Aerial crown-view tile of a tropical tree (Barro Colorado Island, Panama), acquired 20241216:
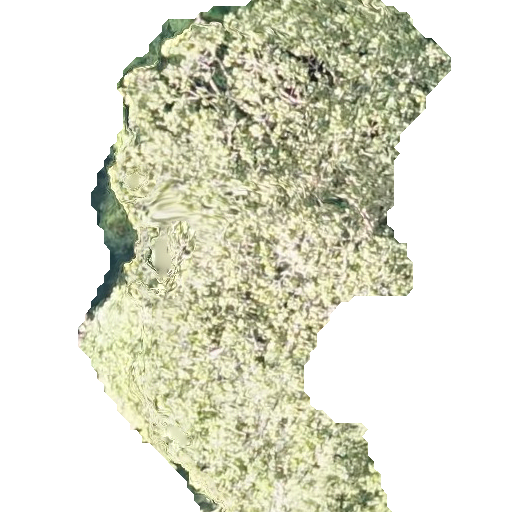
Species: Sterculia apetala
GBIF accepted scientific name: Sterculia apetala
Crown area: 199.886 m²